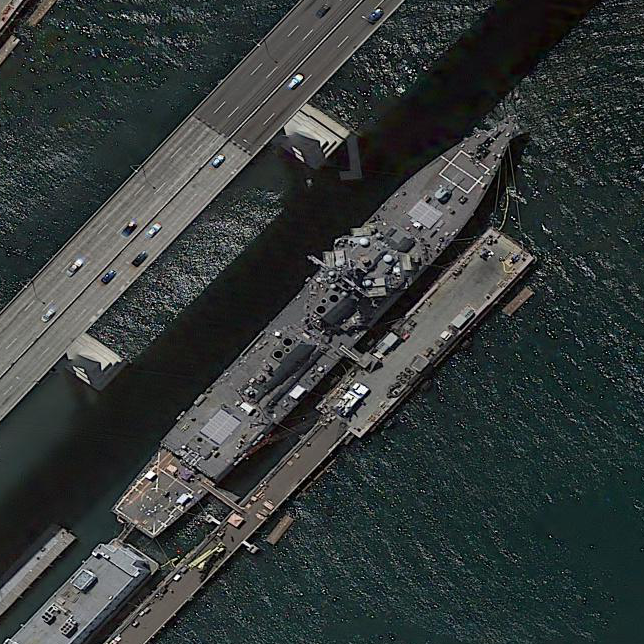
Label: destroyer